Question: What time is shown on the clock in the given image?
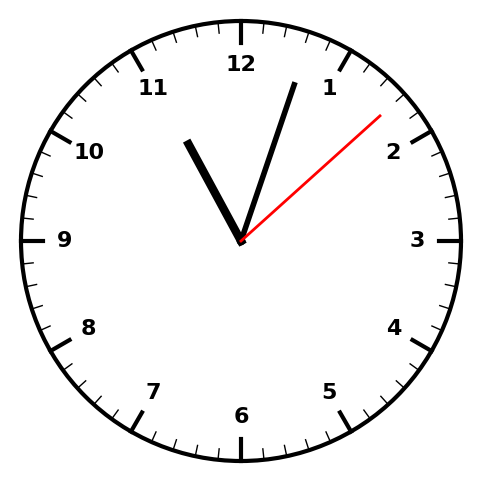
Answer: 11:03:08